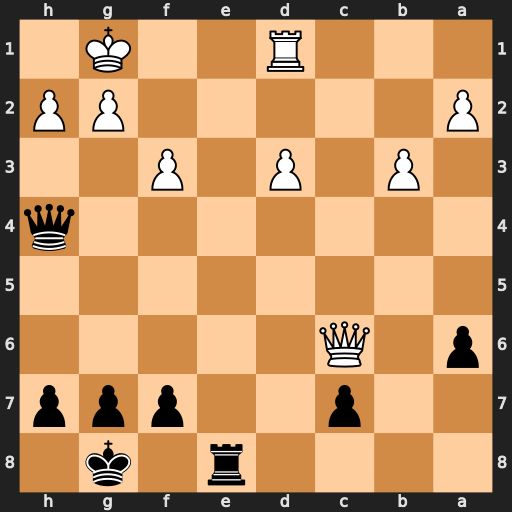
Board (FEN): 4r1k1/2p2ppp/p1Q5/8/7q/1P1P1P2/P5PP/3R2K1
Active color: b
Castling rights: -
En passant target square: -
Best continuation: Re1+ Rxe1 Qxe1#